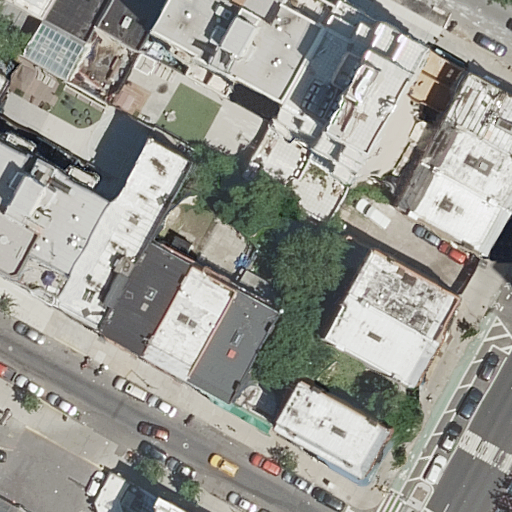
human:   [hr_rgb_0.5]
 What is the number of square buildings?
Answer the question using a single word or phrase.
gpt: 0

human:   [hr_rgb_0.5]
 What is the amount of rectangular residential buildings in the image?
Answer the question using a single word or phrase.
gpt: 19

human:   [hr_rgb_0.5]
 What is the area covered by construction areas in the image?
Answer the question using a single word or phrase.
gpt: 0m2

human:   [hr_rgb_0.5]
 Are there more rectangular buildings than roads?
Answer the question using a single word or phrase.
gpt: yes

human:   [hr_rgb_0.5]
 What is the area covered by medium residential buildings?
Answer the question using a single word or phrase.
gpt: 2875m2

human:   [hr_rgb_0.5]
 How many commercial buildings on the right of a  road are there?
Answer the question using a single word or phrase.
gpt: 0

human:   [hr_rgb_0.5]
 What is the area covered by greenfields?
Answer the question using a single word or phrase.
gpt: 0m2

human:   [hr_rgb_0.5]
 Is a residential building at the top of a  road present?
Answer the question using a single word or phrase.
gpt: yes

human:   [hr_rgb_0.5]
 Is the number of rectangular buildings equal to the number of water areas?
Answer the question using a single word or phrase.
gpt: no

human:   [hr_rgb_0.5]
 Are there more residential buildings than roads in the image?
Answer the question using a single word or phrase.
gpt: yes

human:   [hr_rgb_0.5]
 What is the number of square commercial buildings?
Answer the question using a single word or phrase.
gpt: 0

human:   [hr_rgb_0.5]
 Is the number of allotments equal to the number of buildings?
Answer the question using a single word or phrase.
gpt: no

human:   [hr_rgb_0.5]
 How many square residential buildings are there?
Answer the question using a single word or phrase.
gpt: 0

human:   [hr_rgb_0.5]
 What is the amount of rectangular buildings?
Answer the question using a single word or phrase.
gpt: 19

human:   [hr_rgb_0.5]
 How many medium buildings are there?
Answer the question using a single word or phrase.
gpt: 12

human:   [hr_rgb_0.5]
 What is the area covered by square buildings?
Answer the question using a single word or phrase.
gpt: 0m2

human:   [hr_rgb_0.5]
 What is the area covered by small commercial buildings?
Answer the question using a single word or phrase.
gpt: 0m2

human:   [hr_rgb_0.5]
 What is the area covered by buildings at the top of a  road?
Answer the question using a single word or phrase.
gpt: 3489m2

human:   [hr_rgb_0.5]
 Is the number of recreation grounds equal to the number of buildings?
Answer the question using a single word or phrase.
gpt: no

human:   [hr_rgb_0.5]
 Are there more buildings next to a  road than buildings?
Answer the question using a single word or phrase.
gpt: no

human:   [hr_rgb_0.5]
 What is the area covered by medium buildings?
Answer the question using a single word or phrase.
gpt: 2875m2

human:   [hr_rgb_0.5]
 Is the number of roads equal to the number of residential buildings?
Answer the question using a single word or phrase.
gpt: no

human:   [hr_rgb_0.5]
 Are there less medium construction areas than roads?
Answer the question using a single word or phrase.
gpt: yes

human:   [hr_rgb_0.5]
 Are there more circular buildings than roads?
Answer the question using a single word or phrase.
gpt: no

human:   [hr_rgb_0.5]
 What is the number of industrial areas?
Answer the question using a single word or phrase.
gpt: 0

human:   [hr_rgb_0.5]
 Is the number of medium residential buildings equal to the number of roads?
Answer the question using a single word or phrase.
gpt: no

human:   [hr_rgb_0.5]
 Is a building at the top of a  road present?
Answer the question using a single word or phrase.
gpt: yes

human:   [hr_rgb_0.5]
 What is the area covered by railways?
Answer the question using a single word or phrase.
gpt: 0m2

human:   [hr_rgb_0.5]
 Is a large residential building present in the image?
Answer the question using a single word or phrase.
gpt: yes

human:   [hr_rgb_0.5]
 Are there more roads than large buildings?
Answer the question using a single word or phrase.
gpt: yes

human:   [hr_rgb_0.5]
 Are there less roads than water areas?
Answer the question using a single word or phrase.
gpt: no

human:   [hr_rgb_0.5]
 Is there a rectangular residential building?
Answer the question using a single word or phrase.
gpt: yes

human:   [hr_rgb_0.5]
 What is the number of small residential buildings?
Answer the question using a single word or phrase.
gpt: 7

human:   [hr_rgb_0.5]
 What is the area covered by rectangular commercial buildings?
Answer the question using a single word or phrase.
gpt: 0m2

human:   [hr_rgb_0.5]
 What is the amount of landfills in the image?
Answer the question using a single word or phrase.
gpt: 0

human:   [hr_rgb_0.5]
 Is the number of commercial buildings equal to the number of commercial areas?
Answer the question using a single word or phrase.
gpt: yes